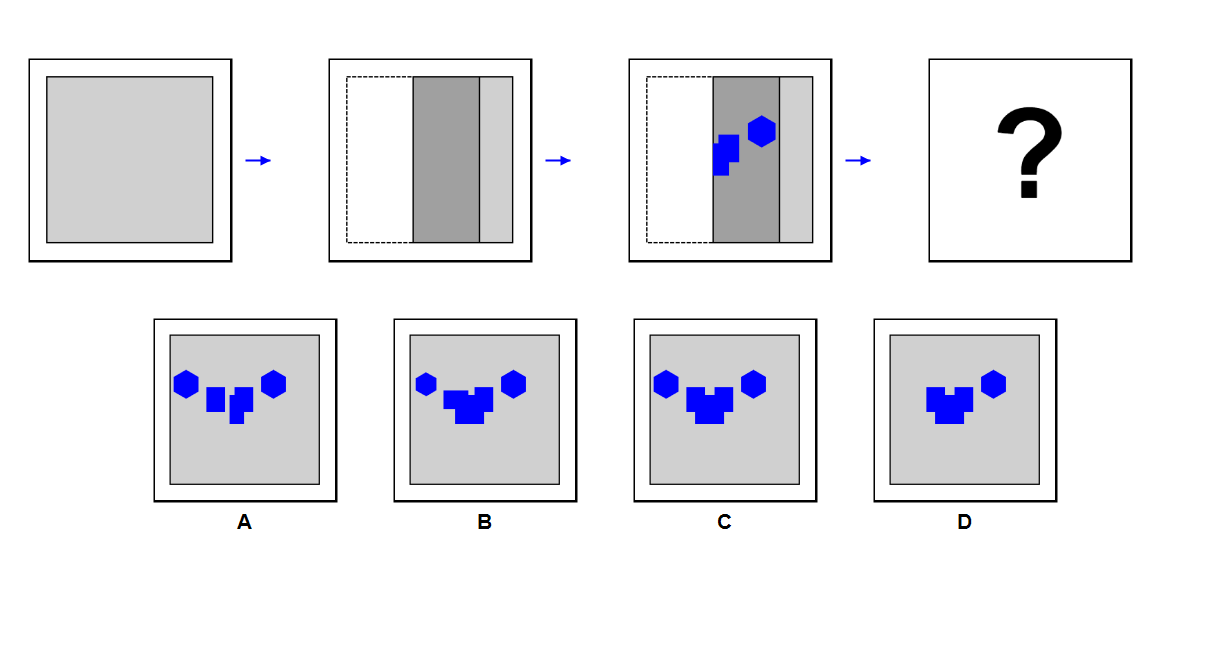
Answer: C